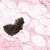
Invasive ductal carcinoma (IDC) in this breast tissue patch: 0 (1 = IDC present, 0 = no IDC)